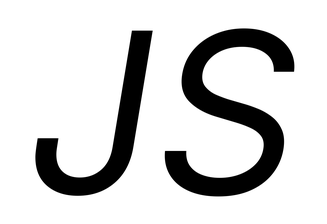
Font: Inter-Italic_Italic